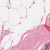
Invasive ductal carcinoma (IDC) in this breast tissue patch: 0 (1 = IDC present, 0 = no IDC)